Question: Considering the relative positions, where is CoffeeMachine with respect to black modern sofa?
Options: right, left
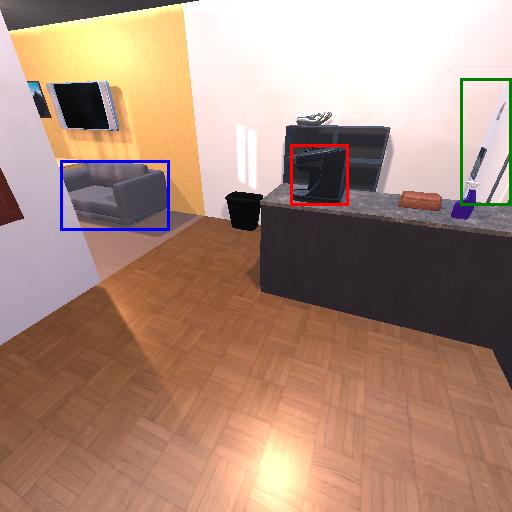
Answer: right